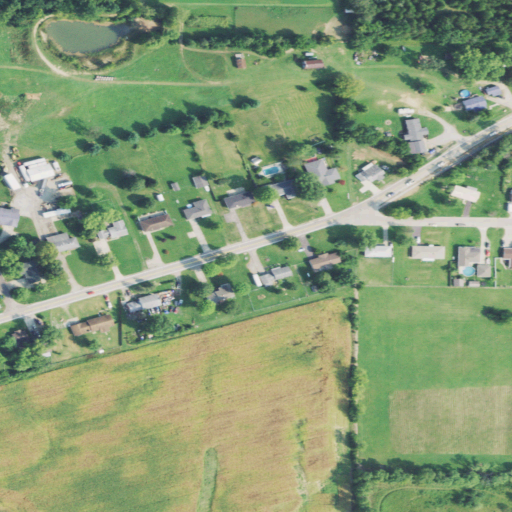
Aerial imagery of mountain in Ohio named Mount Auburn containing pasture, cultivated crops, low intensity development, open development, deciduous forest, evergreen forest, and medium intensity development